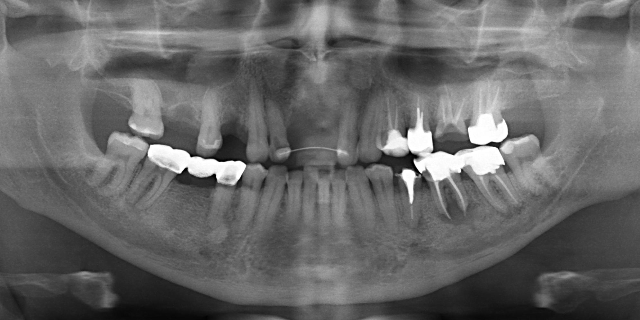
adult